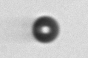
Label: bead